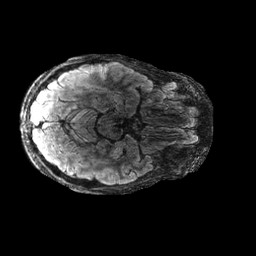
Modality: FLAIR
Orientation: axial
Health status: ill
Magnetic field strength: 3 T